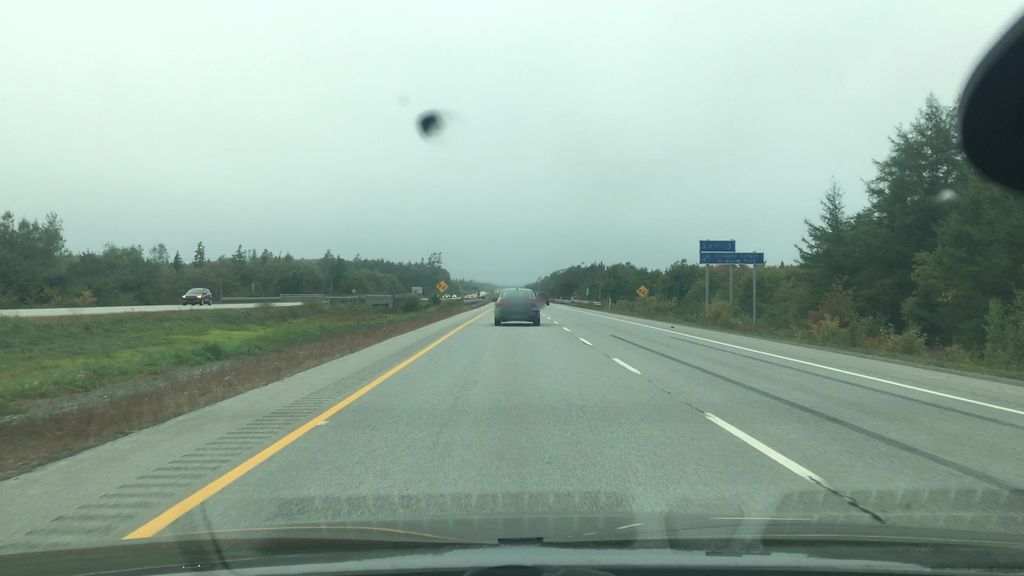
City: halifax